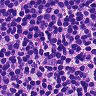
Metastatic tissue present: no